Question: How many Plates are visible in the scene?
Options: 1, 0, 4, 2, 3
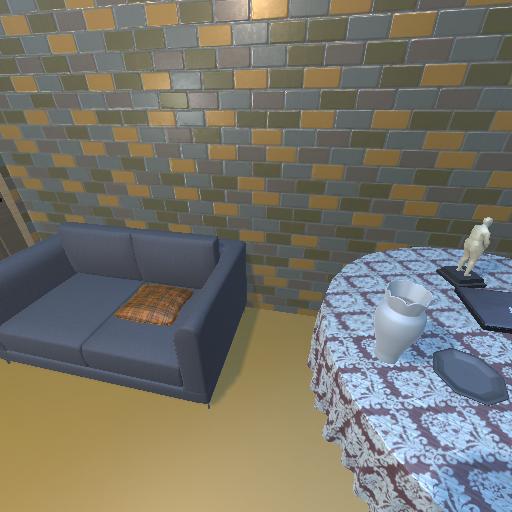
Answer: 1